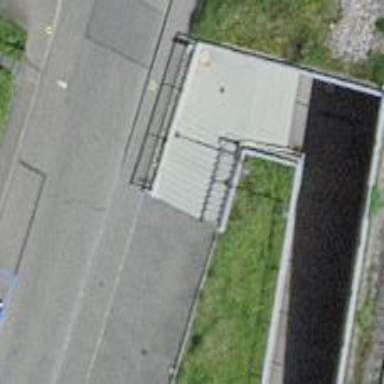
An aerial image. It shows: Road with steps.